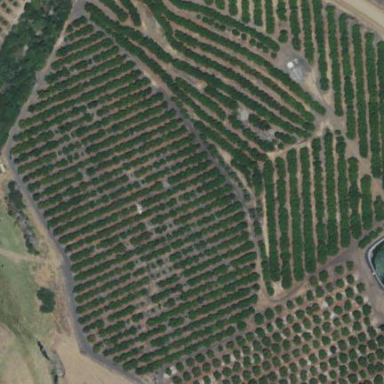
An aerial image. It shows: Orchard.